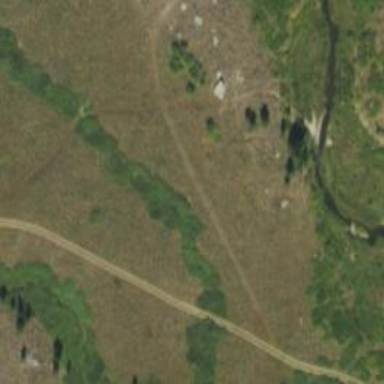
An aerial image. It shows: Trail path.